Question: I have a div box that looks like this:
'''
.productholder
{
width: 954px;
margin-left: 175px;
margin-bottom: 30px;
background-color: white;
border-style:solid;
border-width: 1px;
border-color: #d2d2d2;
/* gradients */
background: -webkit-gradient(linear, left top, left bottom,
color-stop(0%, white), color-stop(50%, white), color-stop(170%, #f6f6f6));
background: -moz-linear-gradient(top, white 0%, white 55%, #f6f6f6 150%);
}
'''
And I am trying to get a structure of text and img like this example picture:

But I cant seem get it exacly like the picture, any kind of help would be appreciate on how I can get my box to look like this example picture.
I have tried this so far:
'''
<div class="productholder">
<img src="url" alt="" />
<h2>Titletext</h2>
<p>Lorem ipsum dolor sit amet, consectetuer adipiscing elit. Integer mi. Vivamu. etc</p>
<input type="submit" value="More">
<p>$599</p>
<input type="submit" value="Buy">
</div>
img{
float:left;
}
h2{
float:left;
font-size: 14px;
}
'''
Any kind of help is appreciated!
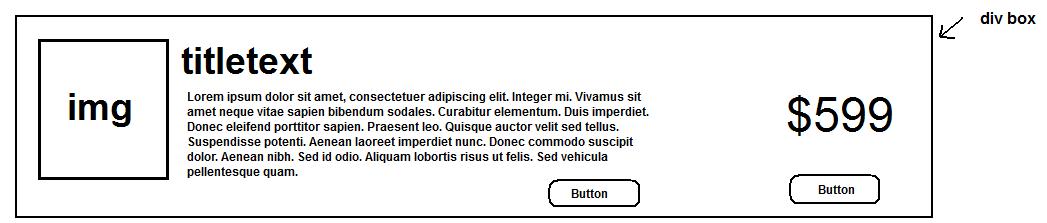
Answer: Here is an idea - <URL>
'''
<div class="productholder">
<img src="http://lorempixel.com/100/100" alt="" />
<div class="productinfo">
<h2>Titletext</h2>
<p>Lorem ipsum dolor sit amet, consectetuer adipiscing elit. Integer mi. Vivamu. etc</p>
<input type="submit" value="More">
</div>
<div class="productprice">
<h2>$599</h2>
<input type="submit" value="Buy">
</div>
</div>
'''
'''
.productholder {
width: 954px;
margin-bottom: 30px;
background-color: white;
border-style:solid;
border-width: 1px;
border-color: #d2d2d2;
/* gradients */
background: -webkit-gradient(linear, left top, left bottom,
color-stop(0%, white), color-stop(50%, white), color-stop(170%, #f6f6f6));
background: -moz-linear-gradient(top, white 0%, white 55%, #f6f6f6 150%);
}
.productholder img {
display: inline-block;
margin: 20px;
}
.productinfo {
border: 1px solid #ccc;
display: inline-block;
margin: 20px 0;
vertical-align: top;
width: 500px;
}
.productinfo input {
float: right;
margin-top: 20px;
}
.productprice {
border: 1px solid #ccc;
width: 150px;
float: right;
margin: 20px;
text-align: center;
}
'''